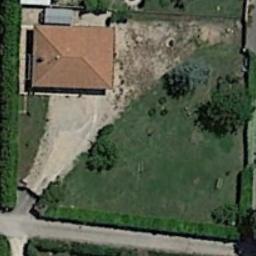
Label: sparse_residential